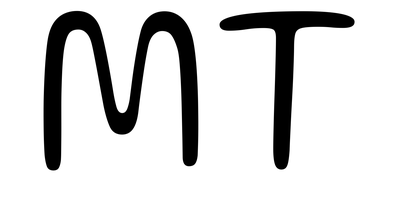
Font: Gluten_ExtraLight